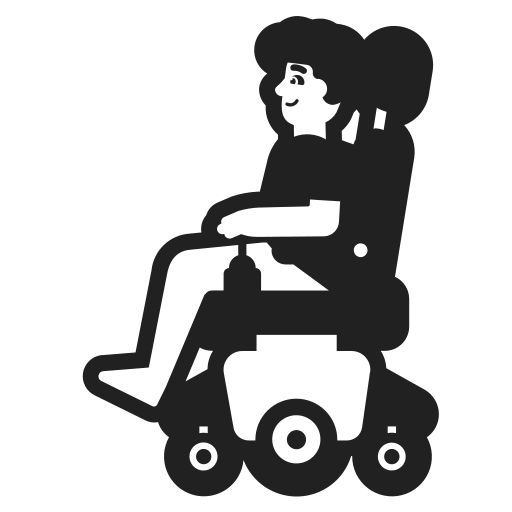
man in motorized wheelchair high contrast default